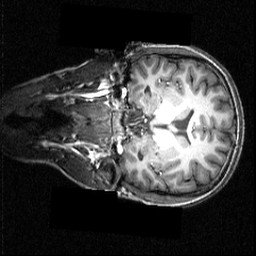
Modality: T1w
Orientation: coronal
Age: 22
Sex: female
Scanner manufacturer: siemens
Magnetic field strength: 3.951 T
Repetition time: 1.5 s
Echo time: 0.00335 s